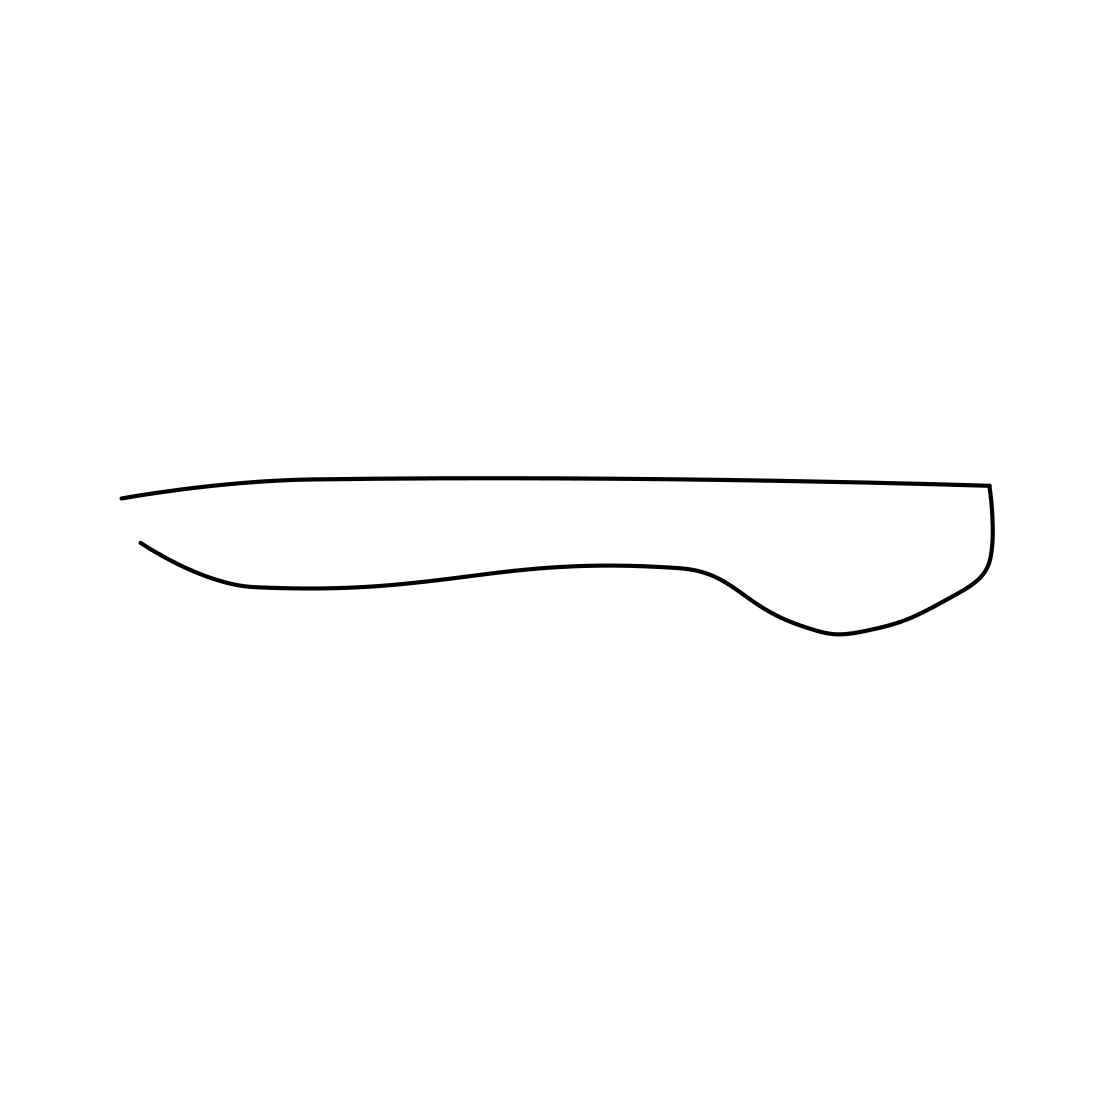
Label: spoon